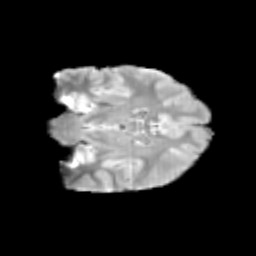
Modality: T2w
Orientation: coronal
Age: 13
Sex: male
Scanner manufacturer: siemens
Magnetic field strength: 3 T
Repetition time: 3.8 s
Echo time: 0.07 s